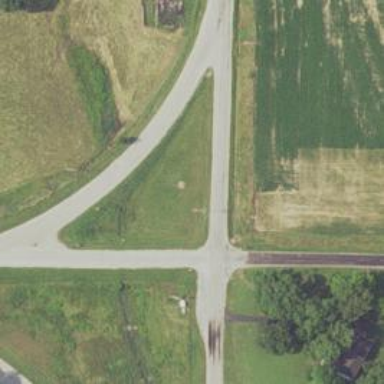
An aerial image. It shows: Stop road.